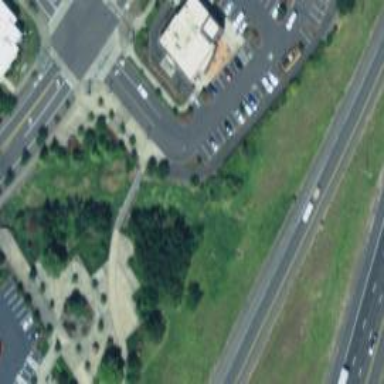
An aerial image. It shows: Path leading to bridge.